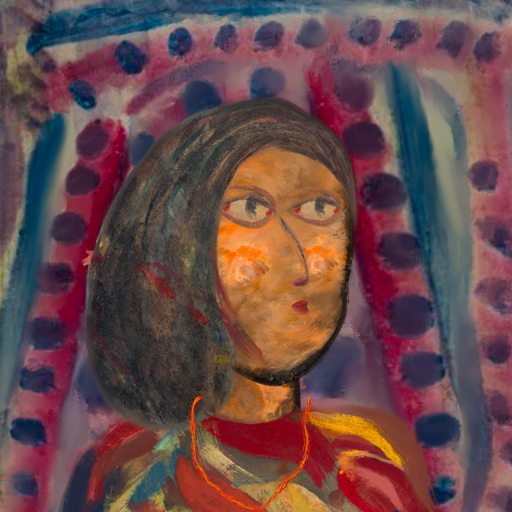
Background: HillGirl, Head And Neck Side: Gypsy_Queen, Face Side: GypsyMother, Bust: Mother_And_Son_Son, Hair Side: Gypsy_Mother, Head Accessory: Blank, Second Necklace: Gypsy_Mother_2, Necklace: Blank, Baby: Blank